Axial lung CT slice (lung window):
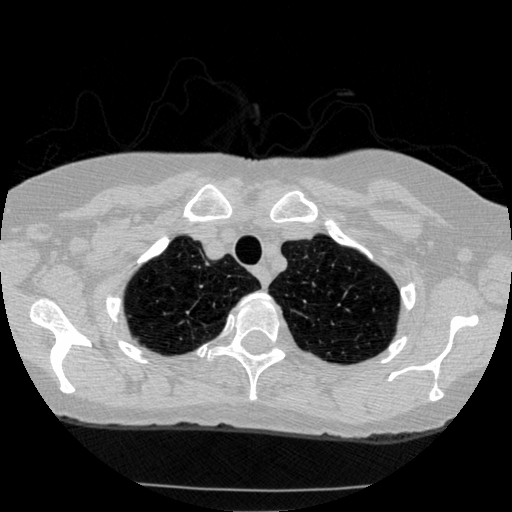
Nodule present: no